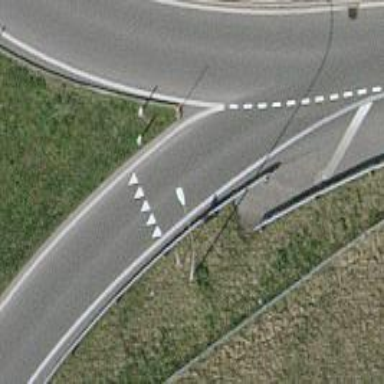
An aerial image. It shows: Road with "give way" sign.